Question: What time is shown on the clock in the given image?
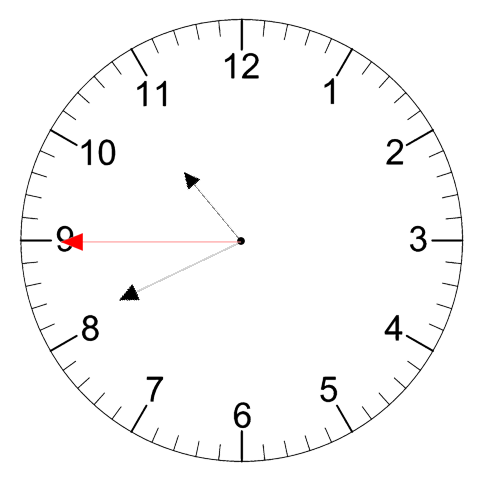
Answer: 10:40:45